Question:
Those are mine table "tempo" attributes ... the problem is that when i try to do an insert query, the browser told me that :
> You have an error in your SQL syntax; check the manual that corresponds to your MySQL server version for the right syntax to use near '
INSERT INTO tempo VALUES (null,'01-01-12 0:2:41 AM','29','Via D Alviano fr' at line 1
The query is
'''
INSERT INTO tempo VALUES (null,'01-01-12 0:1:0 AM','29',' Via Italo Svevo, 38 34145 Trieste','0','0');
'''
This is the string I execute as a query
> INSERT INTO tempo VALUES (null,'2017-01-01 0:1:0','29',' Via Italo Svevo, 38 34145 Trieste','0','0');
INSERT INTO tempo VALUES (null,'2017-01-01 0:2:41','29','Via D Alviano fr. 39 34144 Trieste','0','0');
INSERT INTO tempo VALUES (null,'2017-01-01 0:2:56','29','Via Bartolomeo D Alviano, 86, Trieste, 34144 TS','0','0');
INSERT INTO tempo VALUES (null,'2017-01-01 0:3:1','29','FER-29015, 34144 Trieste','0','0');
INSERT INTO tempo VALUES (null,'2017-01-01 0:1:5','29','Via Bartolomeo D Alviano, 13, 34144 Trieste','0','0');
INSERT INTO tempo VALUES (null,'2017-01-01 0:3:0','29','Via Leon Battista Alberti, 6 34144 Trieste','0','0');
INSERT INTO tempo VALUES (null,'2017-01-01 0:3:0','29','Via Leon Battista Alberti, 6 34144 Trieste','0','0');
INSERT INTO tempo VALUES (null,'2017-01-01 0:2:0','29','Via Lorenzo Bernini, 6 34137 Trieste','0','0');
INSERT INTO tempo VALUES (null,'2017-01-01 0:6:32','29','Piazza C.Goldoni 11 (bar Venier), Trieste, 34122 TS','0','0');
PHP code :
'''
<?php
$queryOrario = $_POST['queryField'];
echo $queryOrario;
$db = new mysqli('localhost','root','','trieste_trasporti');
if($db->connect_errno>0){
die('Errore Numero ' .$db->connect_error);
}
if ($db->query($queryOrario) === TRUE) {
} else {
echo "Error: " . $queryOrario . "<br>" . $db->error;
}
?>
'''
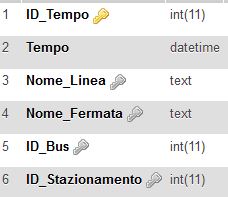
Answer: > INSERT INTO tempo VALUES (null,'2017-01-01 0:1:0','29',' Via Italo Svevo, 38 34145 Trieste','0','0'),(null,'2017-01-01 0:2:41','29','Via D Alviano fr. 39 34144 Trieste','0','0'),(null,'2017-01-01 0:3:55','29','Via Bartolomeo D Alviano, 86, Trieste, 34144 TS','0','0'),(null,'2017-01-01 0:3:1','29','FER-29015, 34144 Trieste','0','0'),(null,'2017-01-01 0:1:5','29','Via Bartolomeo D Alviano, 13, 34144 Trieste','0','0'),(null,'2017-01-01 0:3:0','29','Via Leon Battista Alberti, 6 34144 Trieste','0','0'),(null,'2017-01-01 0:2:0','29','Via Lorenzo Bernini, 6 34137 Trieste','0','0'),(null,'2017-01-01 0:7:28','29','Piazza C.Goldoni 11 (bar Venier), Trieste, 34122 TS','0','0')
I have found the answer to my question ... you just have to put everything in a single query. thanks to everyone who tryed to help me :)